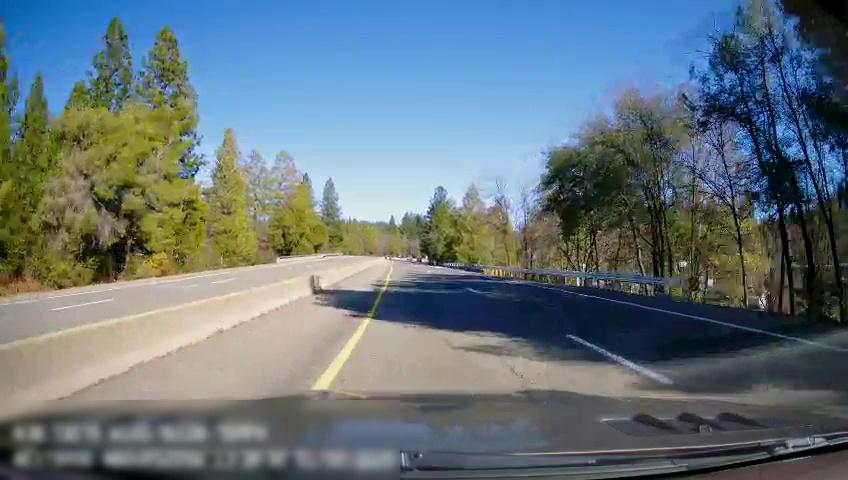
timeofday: Day
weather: Sunny
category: Drivable Space
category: Drivable Space
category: Lanes | Current Lane
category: Lanes | Current Lane
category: Lanes | Alternate Lane
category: Lanes | Opposite Lane
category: Lanes | Opposite Lane